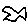
Label: fish